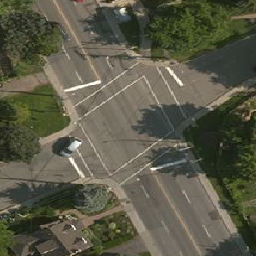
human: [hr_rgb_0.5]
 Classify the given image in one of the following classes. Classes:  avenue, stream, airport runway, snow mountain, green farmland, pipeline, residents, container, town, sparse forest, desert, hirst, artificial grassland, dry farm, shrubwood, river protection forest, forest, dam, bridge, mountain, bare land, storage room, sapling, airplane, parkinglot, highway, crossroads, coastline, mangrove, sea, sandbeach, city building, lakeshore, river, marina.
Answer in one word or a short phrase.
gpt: crossroads